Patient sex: M
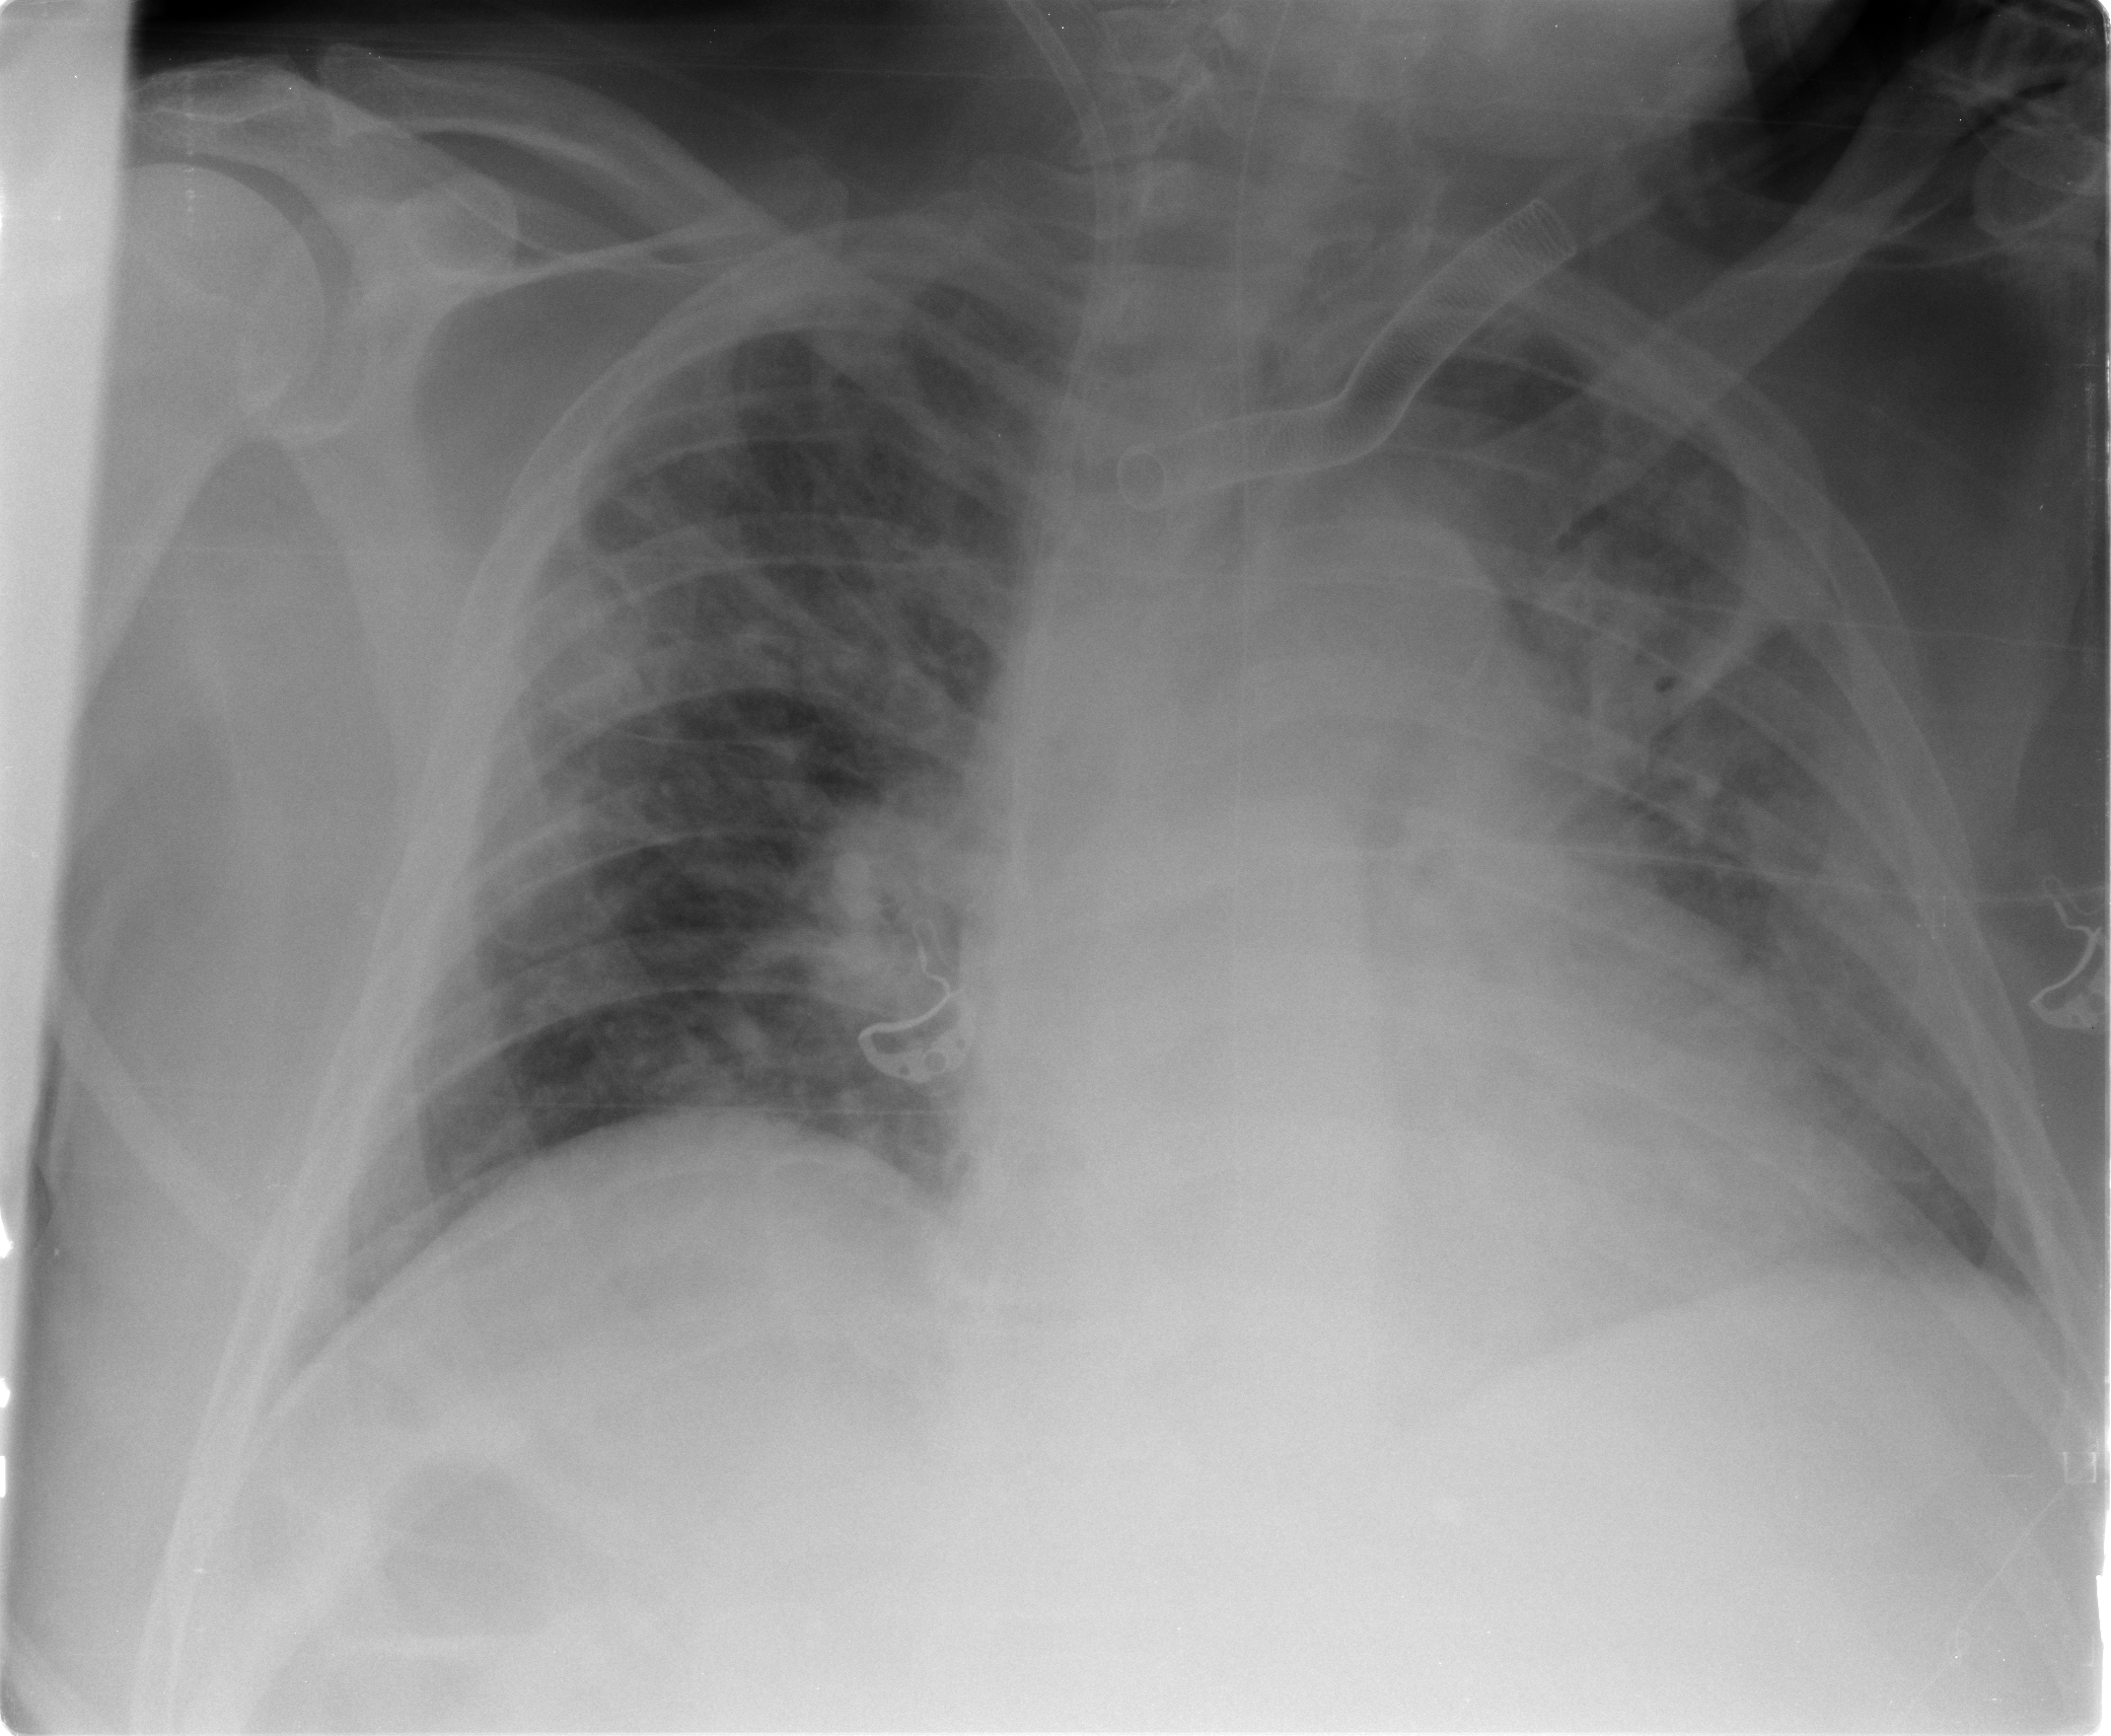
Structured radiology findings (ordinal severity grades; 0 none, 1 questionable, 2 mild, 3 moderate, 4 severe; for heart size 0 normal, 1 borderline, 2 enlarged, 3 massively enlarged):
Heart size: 2
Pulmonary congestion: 2
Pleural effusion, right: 0
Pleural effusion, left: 0
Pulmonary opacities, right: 2
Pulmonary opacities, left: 3
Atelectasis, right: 2
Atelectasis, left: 2